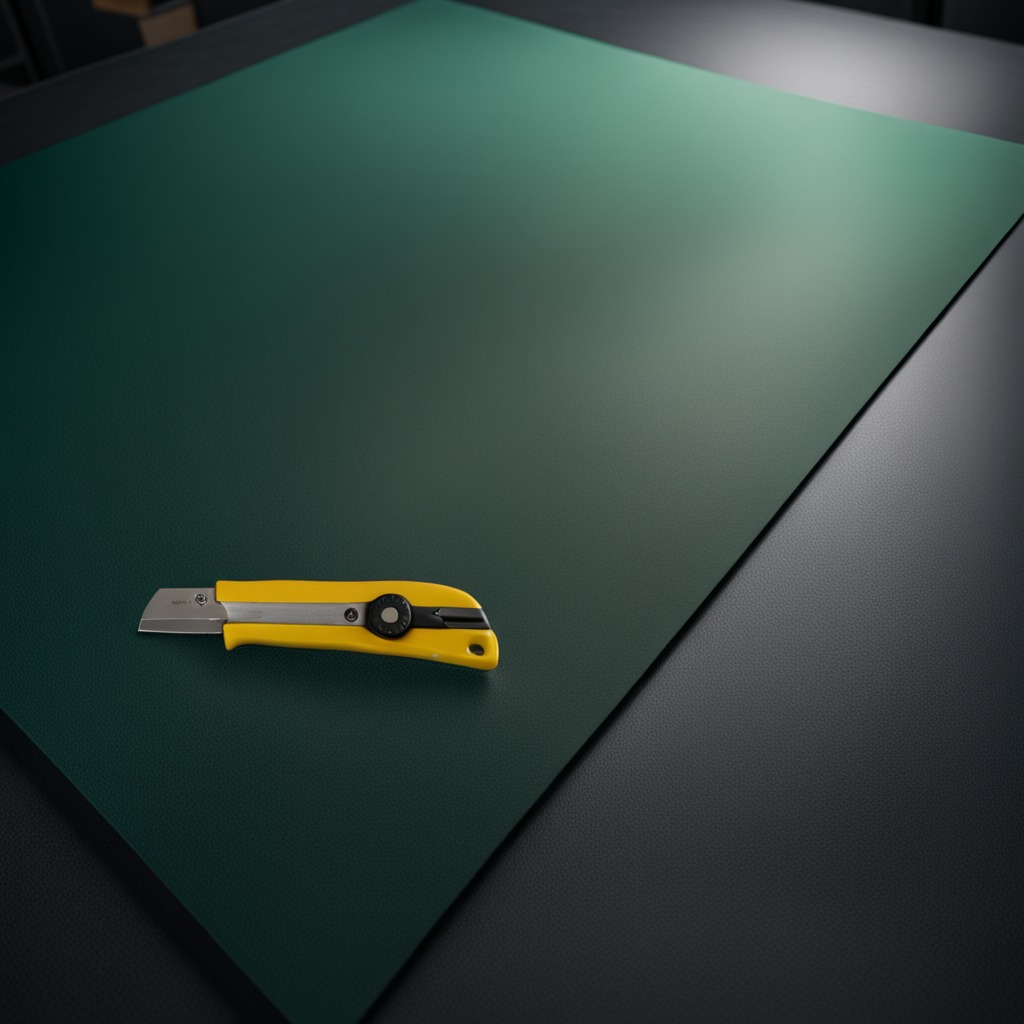
A utility knife lying on a clean granite tabletop covered with a green rubber mat inside a workshop at night dim ambient light soft shadows worn but beneath the mat